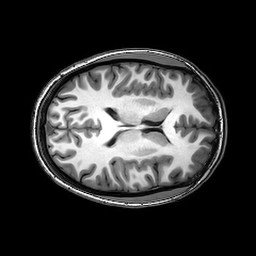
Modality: T1w
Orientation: axial
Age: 22
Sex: female
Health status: healthy
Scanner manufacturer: philips
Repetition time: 0.008322 s
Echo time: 0.00382 s